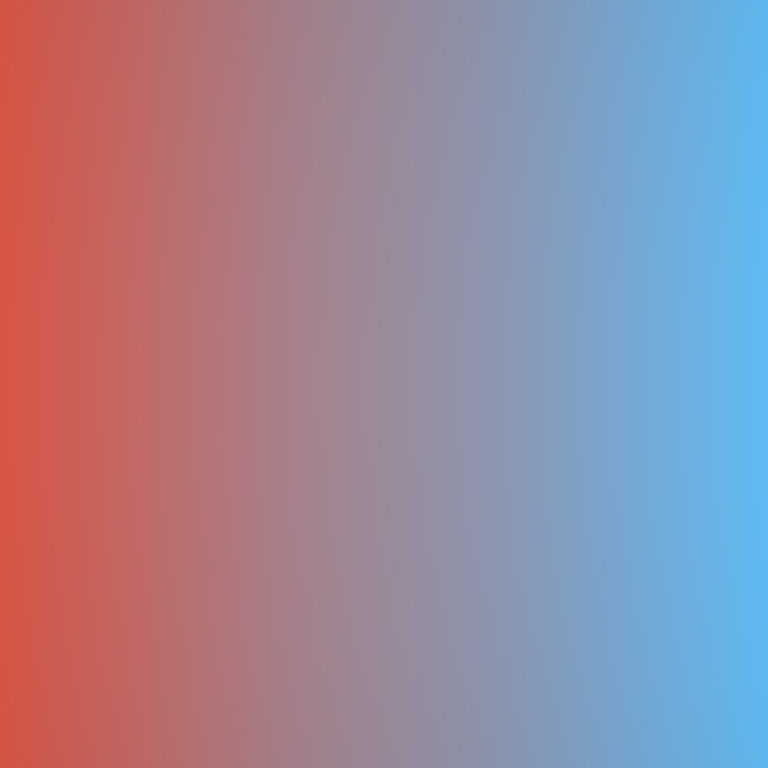
Abstract light effect, smooth gradient from warm red to cool blue, calm atmosphere, soft blend, no room, no furniture, no objects.